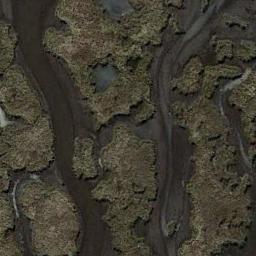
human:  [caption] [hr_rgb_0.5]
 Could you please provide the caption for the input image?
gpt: About two-fifths of this wetland is water .

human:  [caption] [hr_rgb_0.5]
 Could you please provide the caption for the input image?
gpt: Many waters of different sizes are surrounded by wetlands .

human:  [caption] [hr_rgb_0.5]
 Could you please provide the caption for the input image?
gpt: The wetland consists of dry plants and water .

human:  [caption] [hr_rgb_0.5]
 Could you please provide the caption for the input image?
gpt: There are patches of brown bare land in a lake in a wetland .

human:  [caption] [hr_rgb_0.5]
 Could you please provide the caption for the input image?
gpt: There are much bare land and water area on the wetland .